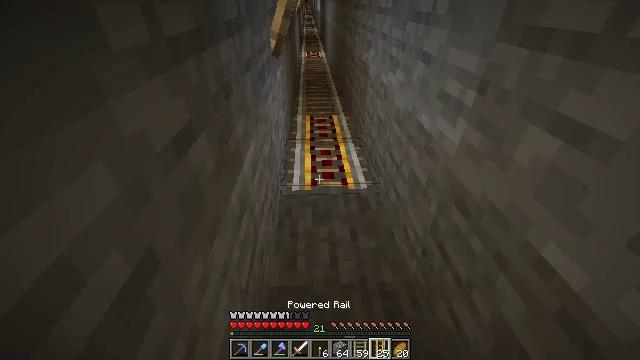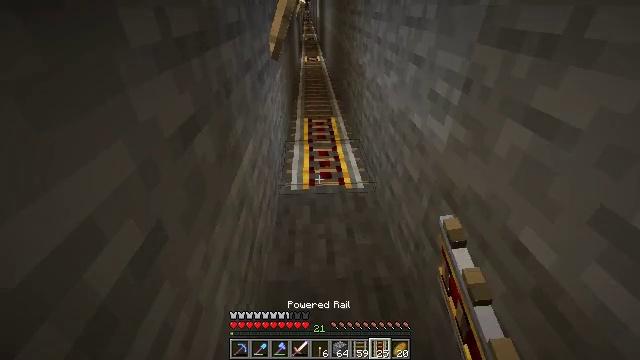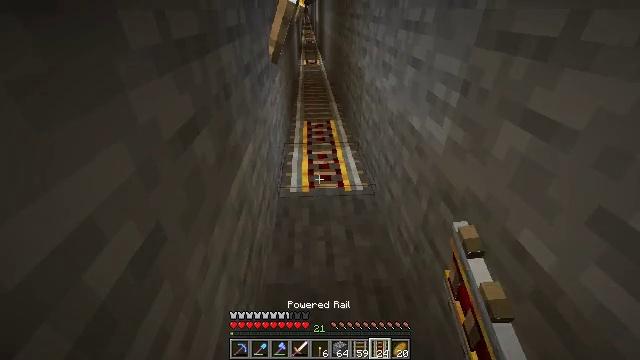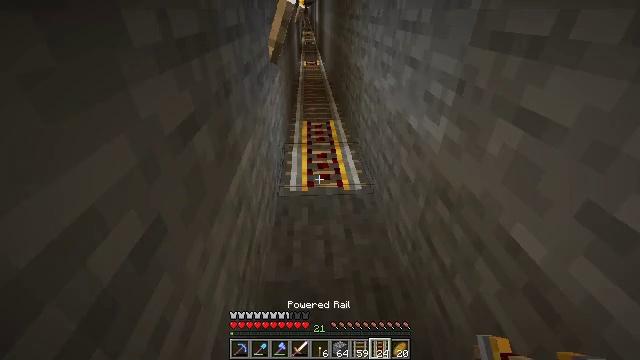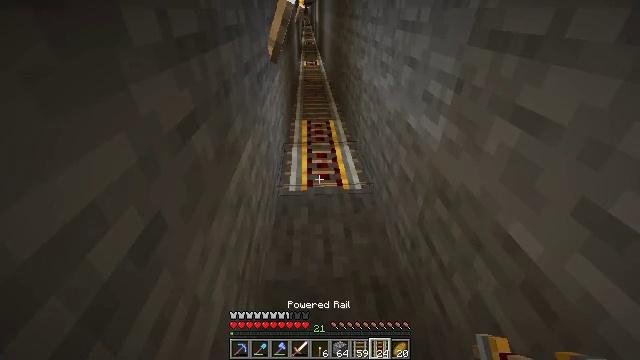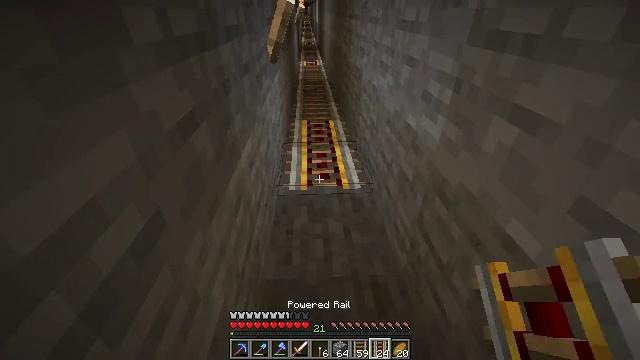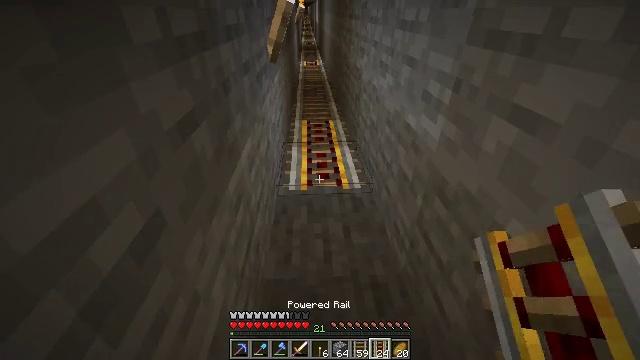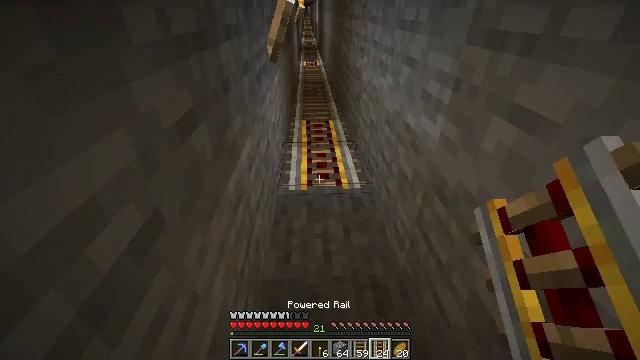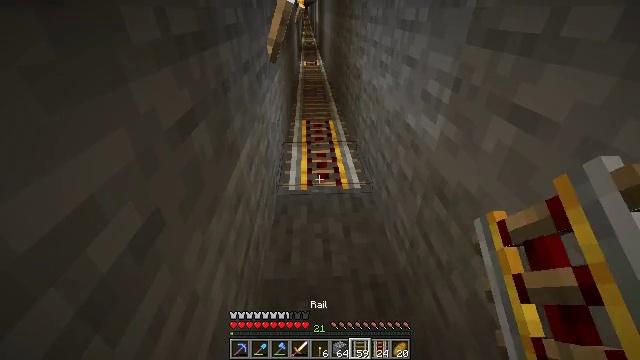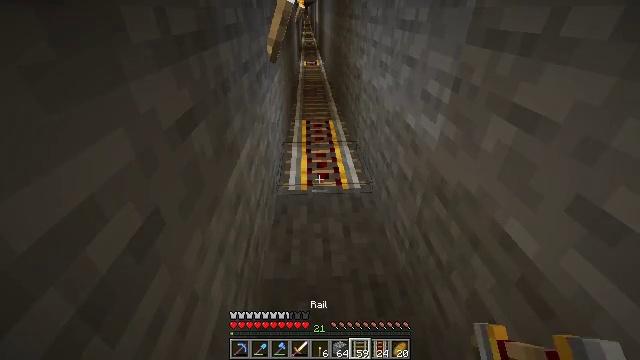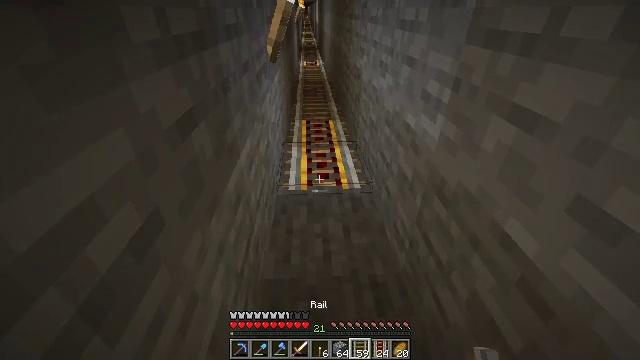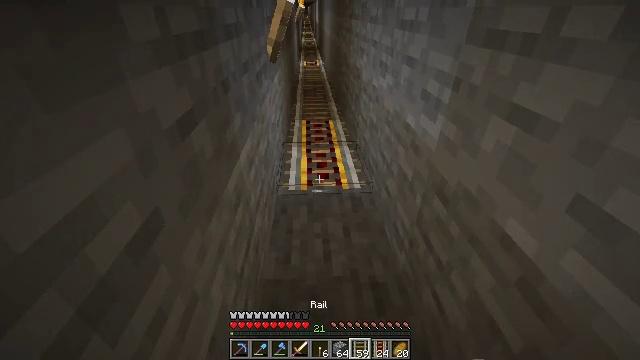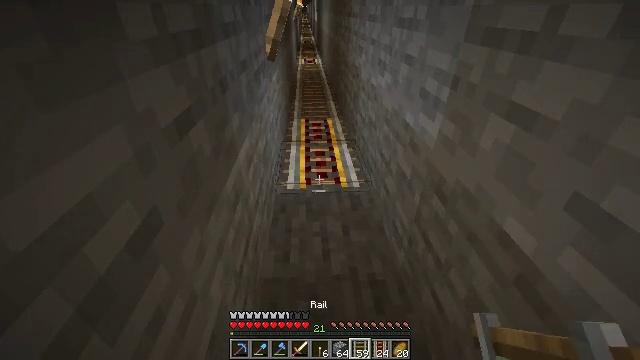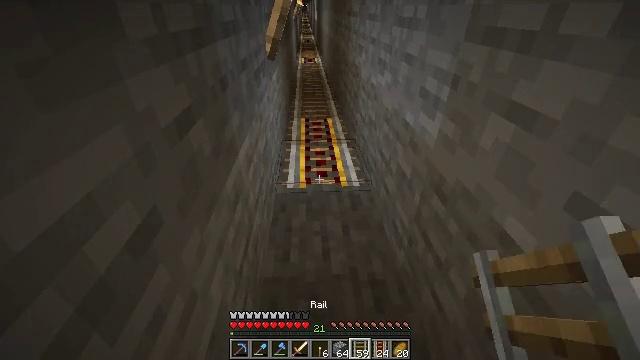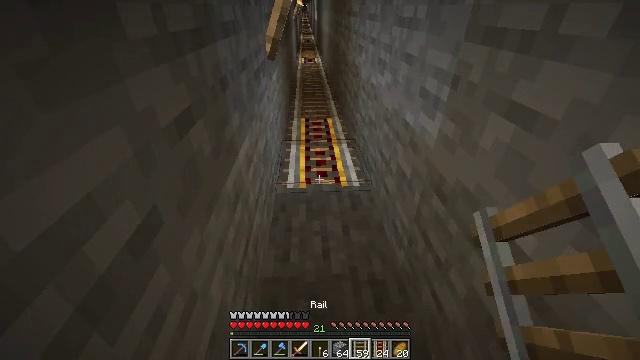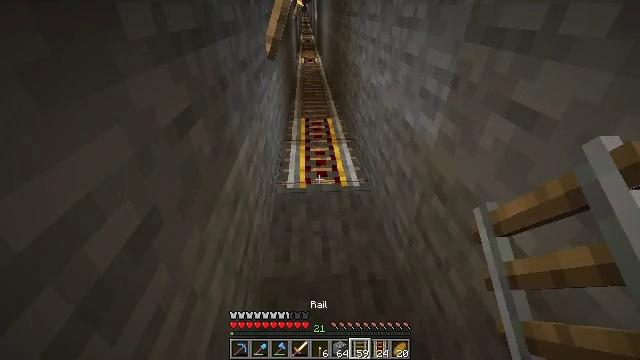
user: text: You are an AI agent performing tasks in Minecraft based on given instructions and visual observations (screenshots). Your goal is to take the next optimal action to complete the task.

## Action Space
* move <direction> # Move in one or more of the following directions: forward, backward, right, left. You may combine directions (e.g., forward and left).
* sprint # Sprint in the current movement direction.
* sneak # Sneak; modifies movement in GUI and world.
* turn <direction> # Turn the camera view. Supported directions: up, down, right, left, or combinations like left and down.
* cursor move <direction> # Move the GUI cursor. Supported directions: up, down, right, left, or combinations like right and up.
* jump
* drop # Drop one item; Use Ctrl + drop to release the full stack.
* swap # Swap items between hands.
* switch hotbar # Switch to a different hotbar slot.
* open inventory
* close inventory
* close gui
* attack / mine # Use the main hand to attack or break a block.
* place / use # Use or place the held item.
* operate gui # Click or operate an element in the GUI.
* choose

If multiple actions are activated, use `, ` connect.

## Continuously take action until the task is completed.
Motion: motion action
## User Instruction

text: Break the powered rail to collect it.
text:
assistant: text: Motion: no_op
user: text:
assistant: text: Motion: no_op
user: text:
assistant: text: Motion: no_op
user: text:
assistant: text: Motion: no_op
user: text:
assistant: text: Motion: no_op
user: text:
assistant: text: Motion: no_op
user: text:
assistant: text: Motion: no_op
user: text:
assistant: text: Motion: no_op
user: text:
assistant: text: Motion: no_op
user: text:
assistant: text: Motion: no_op
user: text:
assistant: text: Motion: no_op
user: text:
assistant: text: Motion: no_op
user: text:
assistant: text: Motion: no_op
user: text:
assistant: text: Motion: no_op
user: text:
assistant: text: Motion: no_op
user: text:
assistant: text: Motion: switch to hotbar 1
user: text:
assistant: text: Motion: switch to hotbar 1
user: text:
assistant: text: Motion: attack / mine, switch to hotbar 1
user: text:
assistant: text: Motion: attack / mine
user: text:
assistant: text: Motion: attack / mine
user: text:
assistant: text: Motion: attack / mine
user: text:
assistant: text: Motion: attack / mine
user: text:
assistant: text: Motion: move forward, attack / mine
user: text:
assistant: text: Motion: move forward, attack / mine
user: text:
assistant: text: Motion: attack / mine